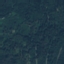
Label: Forest